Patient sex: M
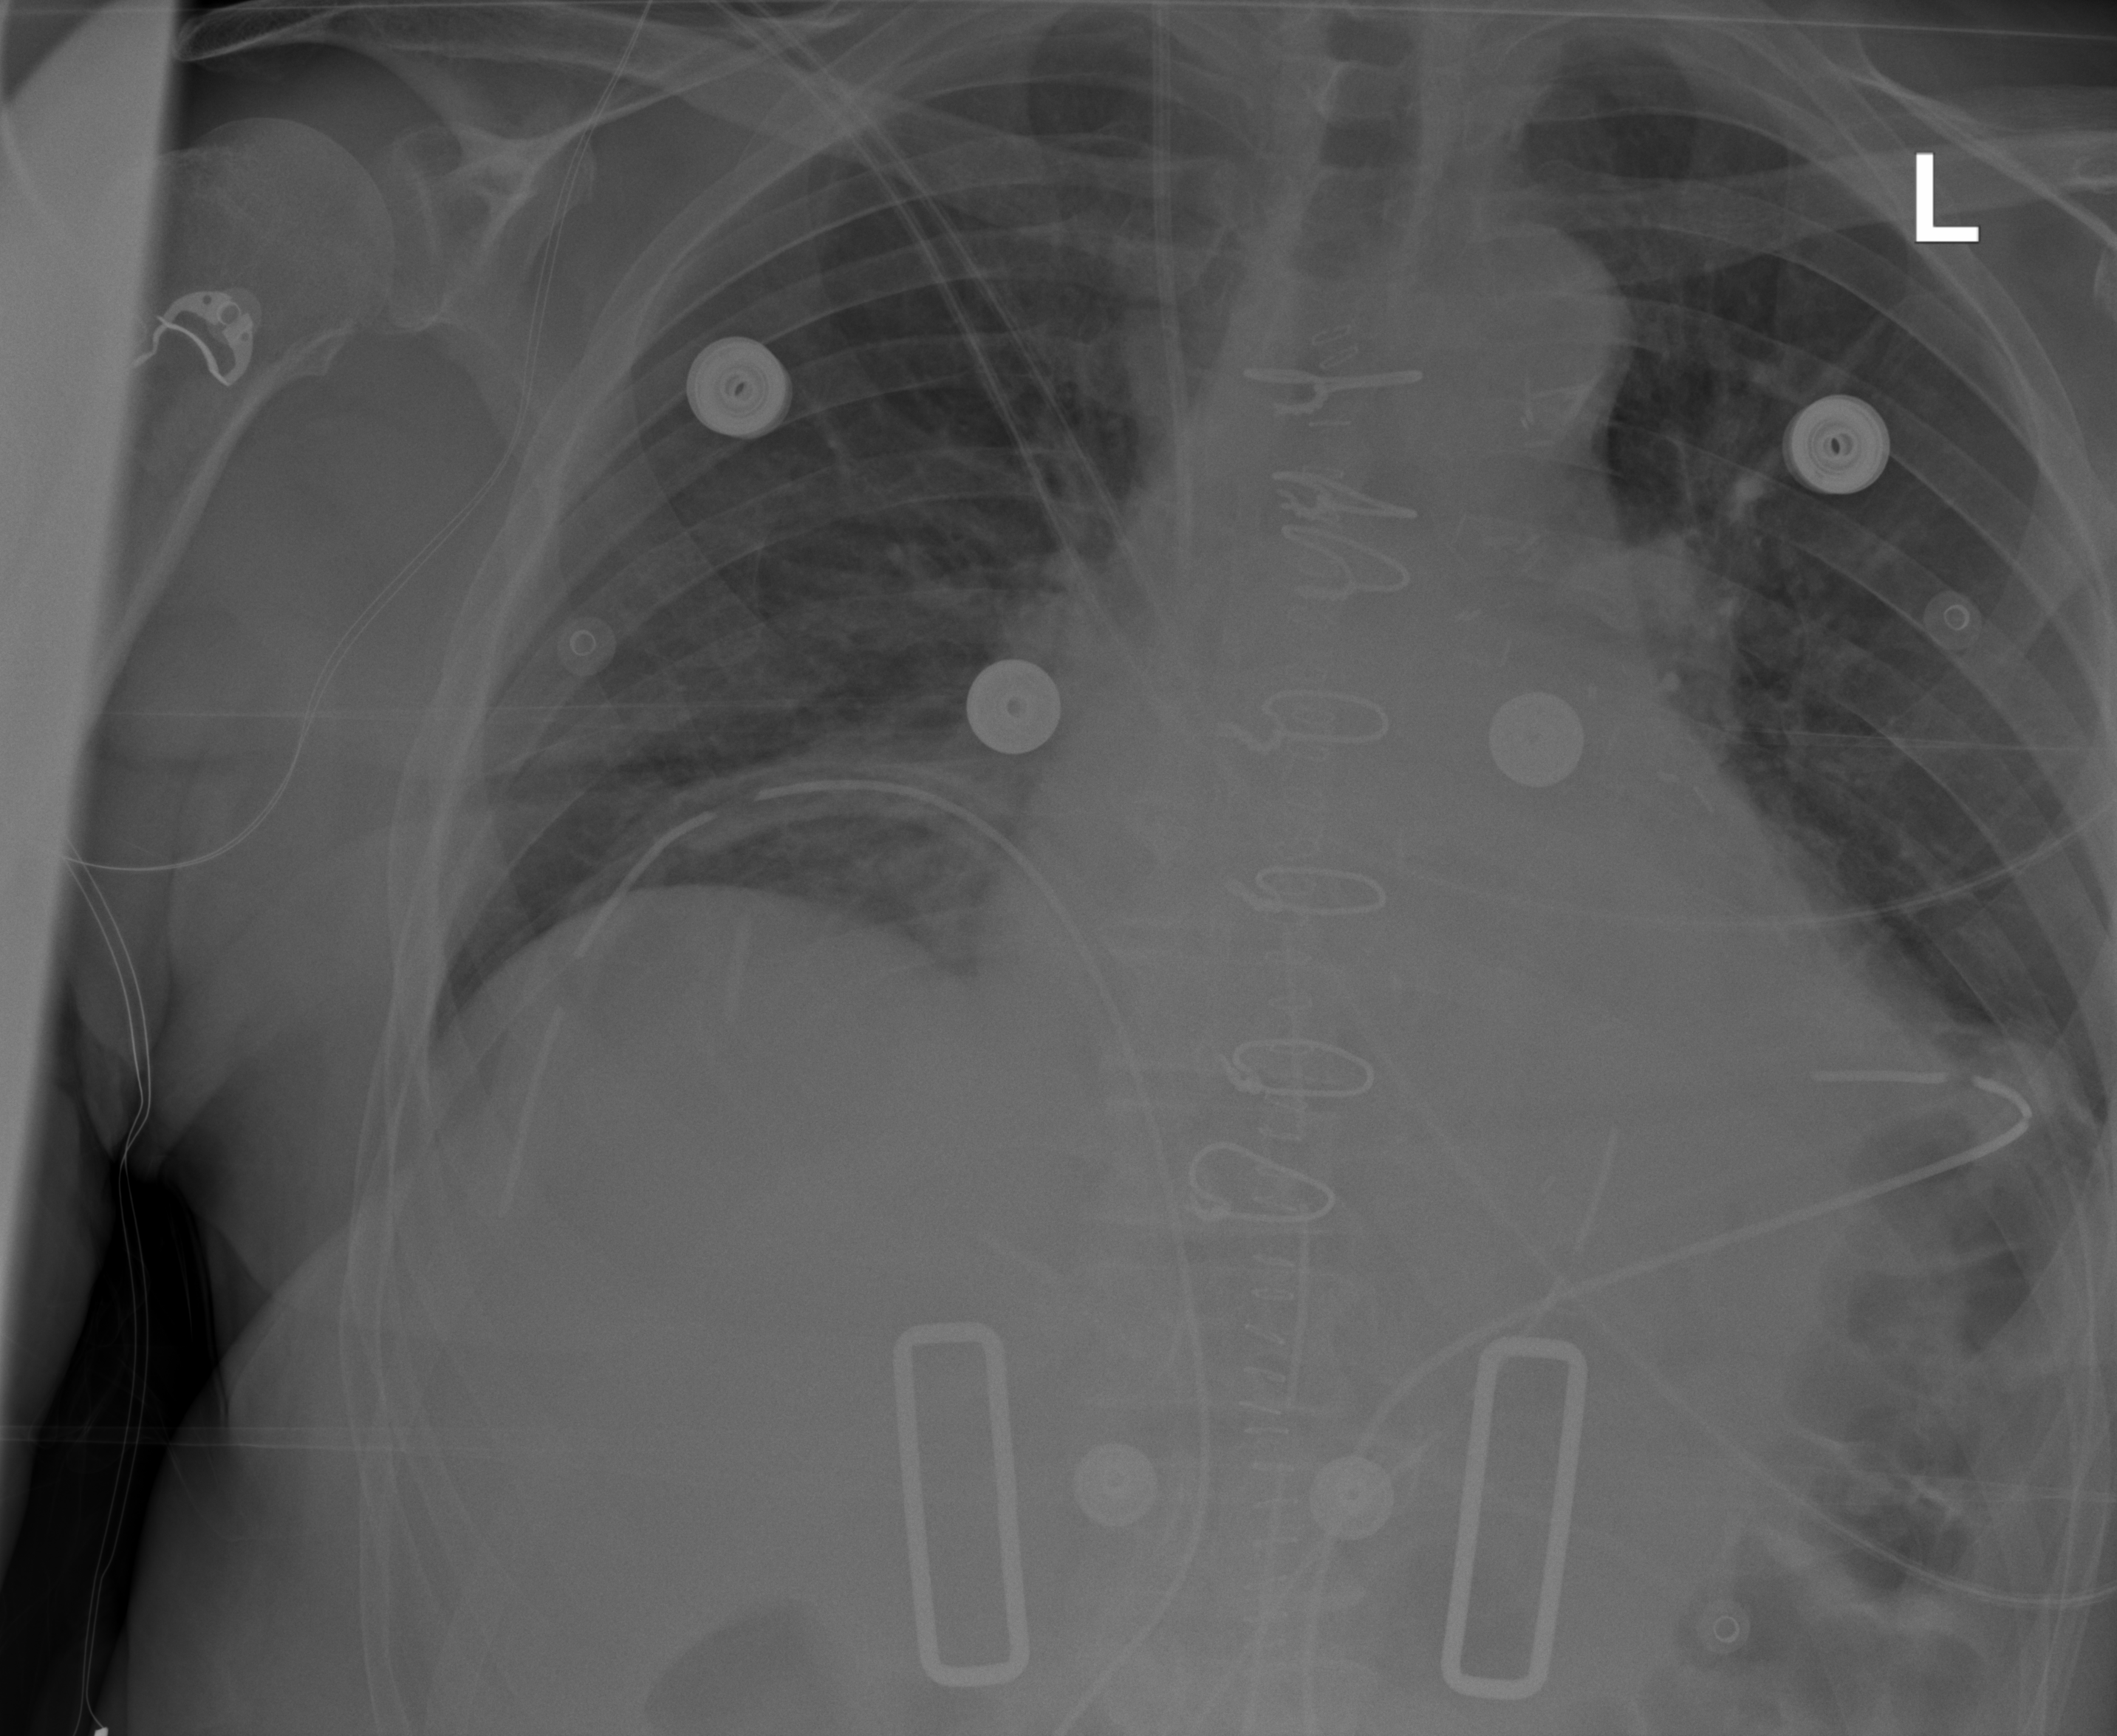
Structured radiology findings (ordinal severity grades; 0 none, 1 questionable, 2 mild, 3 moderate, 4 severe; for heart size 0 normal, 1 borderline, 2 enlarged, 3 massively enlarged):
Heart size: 0
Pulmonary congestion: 2
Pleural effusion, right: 0
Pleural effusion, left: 0
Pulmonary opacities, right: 2
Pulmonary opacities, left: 2
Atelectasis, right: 2
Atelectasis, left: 2